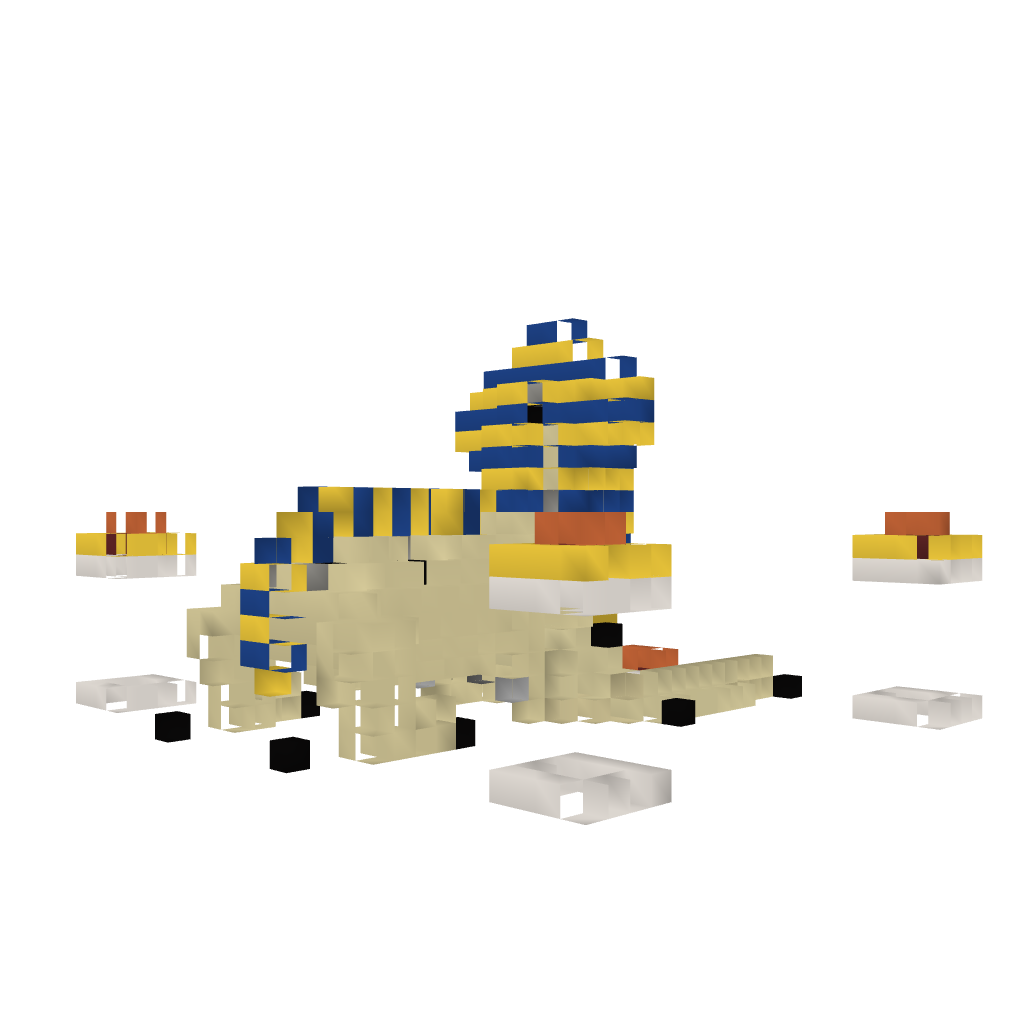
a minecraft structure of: Night Lit Sphinx